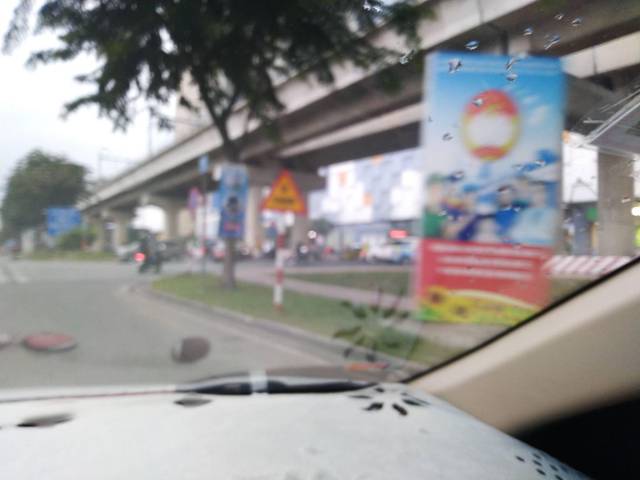
Region: Vietnam
Coordinates: 10.802, 106.741